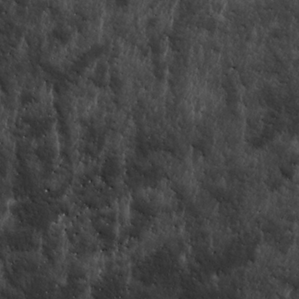
Label: non_frost